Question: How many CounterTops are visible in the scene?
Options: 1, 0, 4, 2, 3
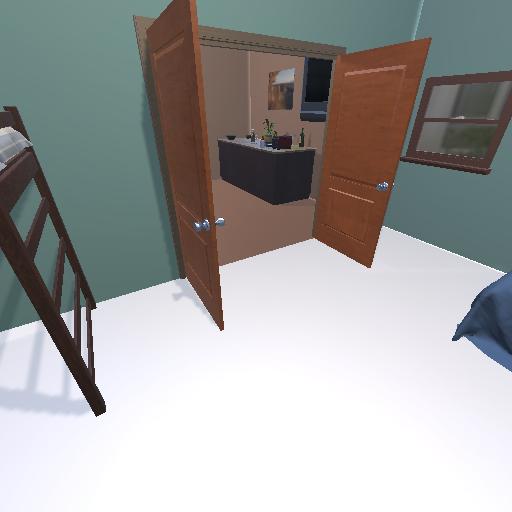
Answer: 1